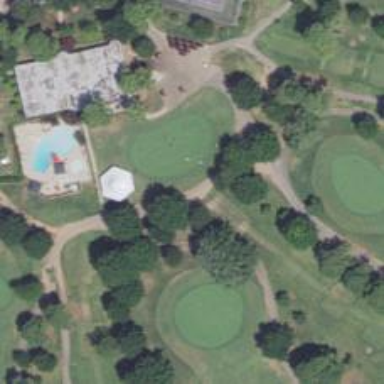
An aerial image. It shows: Path for golf carts.